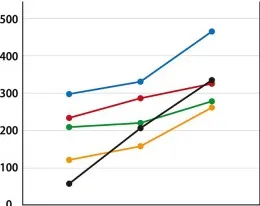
Serial biochemical data and cytokines profile in serum and cerebrospinal fluid. (B, C). The serum cytokine profile that showed an escalating trend.
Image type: pathology (immunostaining)